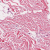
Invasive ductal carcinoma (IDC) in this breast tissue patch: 0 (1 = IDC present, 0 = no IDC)